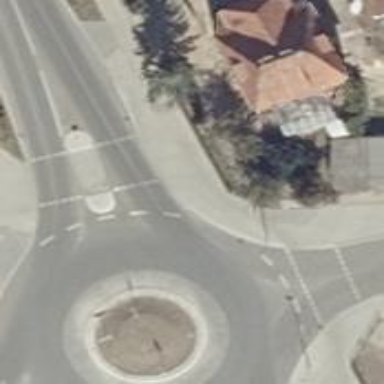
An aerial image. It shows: Secondary road made of asphalt leading to roundabout.